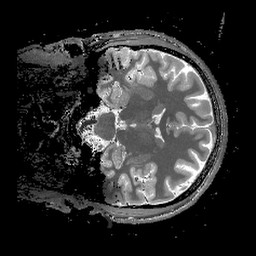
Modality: T1map
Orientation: coronal